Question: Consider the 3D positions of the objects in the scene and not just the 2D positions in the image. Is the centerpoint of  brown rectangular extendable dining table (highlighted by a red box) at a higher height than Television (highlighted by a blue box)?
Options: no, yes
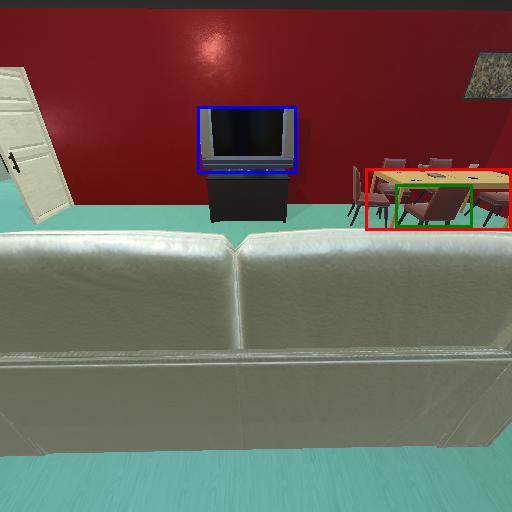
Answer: no